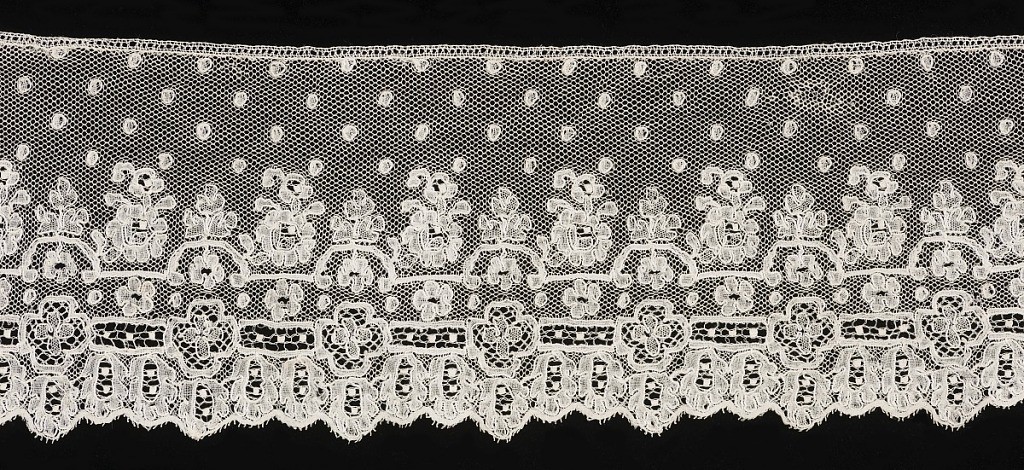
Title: Border
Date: early 19th century
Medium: linen Technique: bobbin lace, Mechlin style
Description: Mechlin border with the upper part showing floral sprays and leaf ornaments with little squares sprinkled over the field. The lower part has an openwork band with medallions and a scalloped border of pendant flowers.